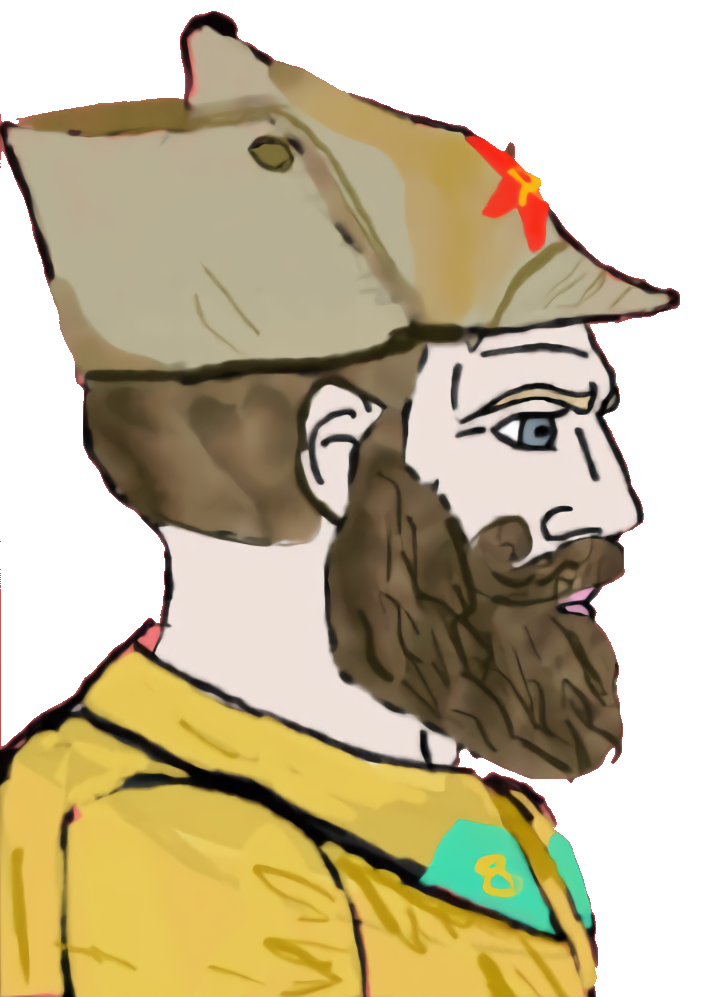
Label: 4_Yes_Chad